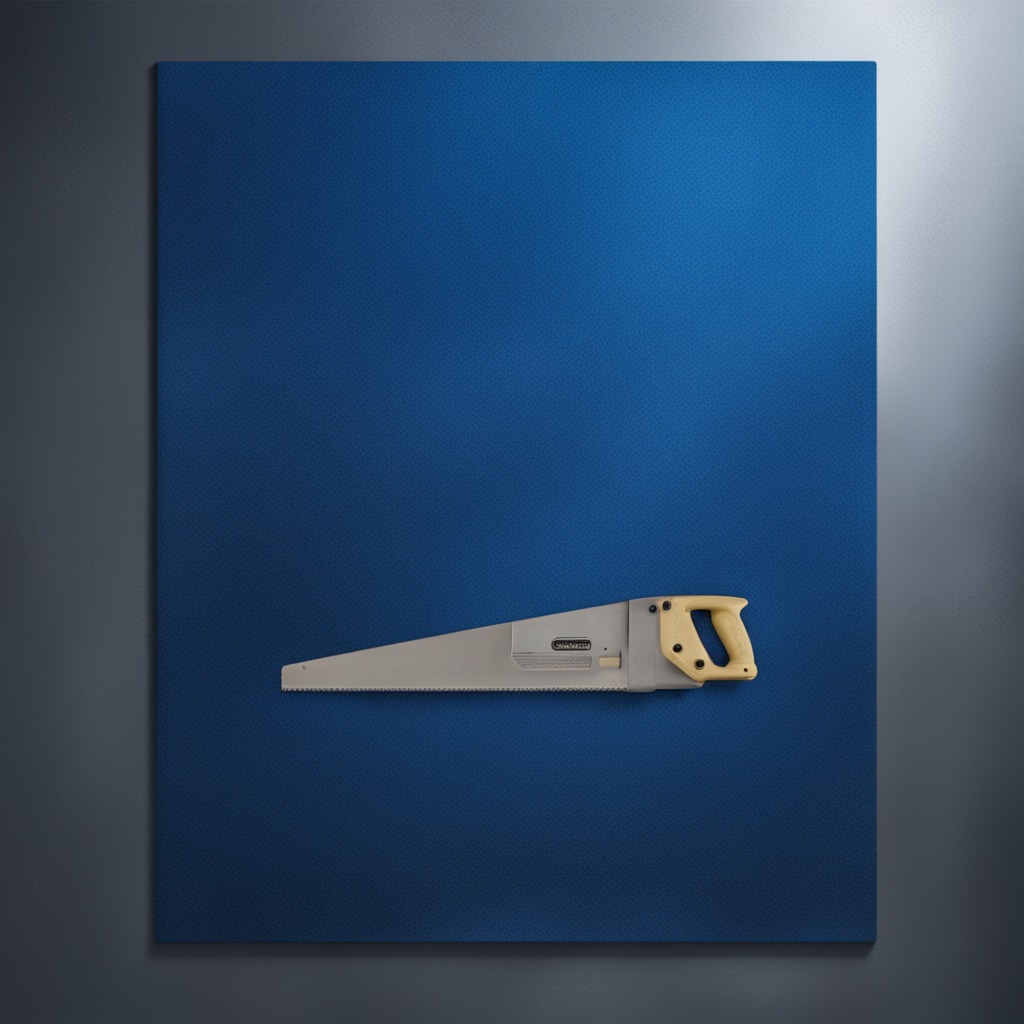
A metal saw is lying on the granite tabletop.